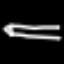
Label: pencil